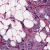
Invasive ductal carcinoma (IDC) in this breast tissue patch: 1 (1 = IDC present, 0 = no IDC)